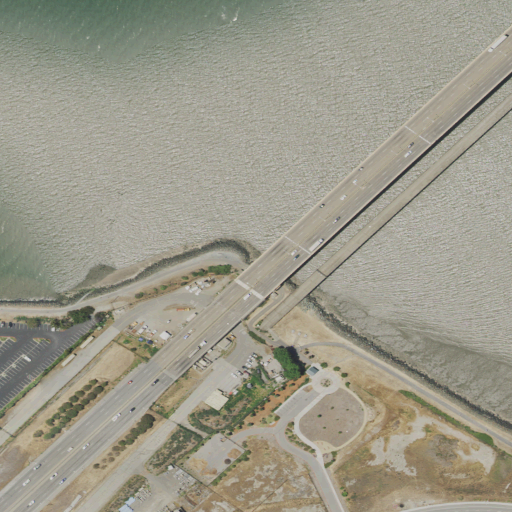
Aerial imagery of cape in California named Little Coyote Point containing open water, medium intensity development, high intensity development, open development, and low intensity development